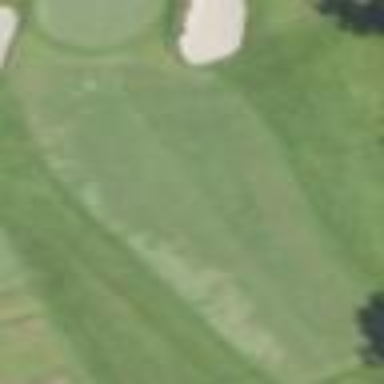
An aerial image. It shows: Golf fairway in the image.